Interaction volume radius: 5 \u00c5
Interaction volume height: 25 \u00c5
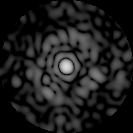
Disorder parameter: 0.8377